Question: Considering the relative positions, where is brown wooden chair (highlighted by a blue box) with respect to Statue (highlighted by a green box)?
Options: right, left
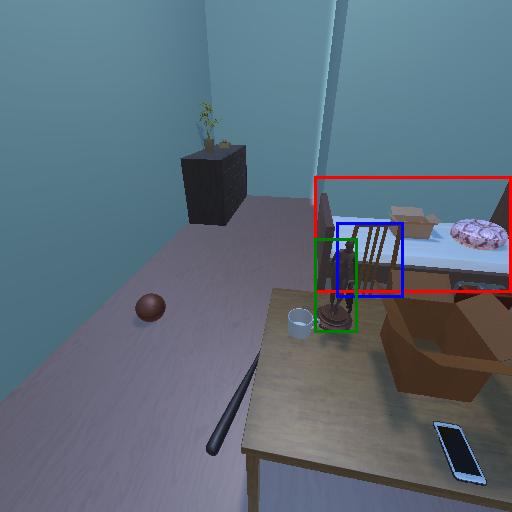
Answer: right